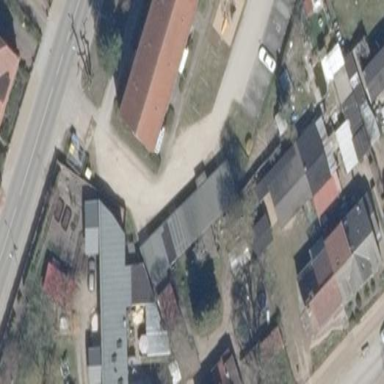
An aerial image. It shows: Group of garages.